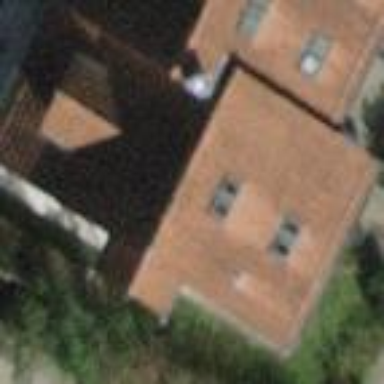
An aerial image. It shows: Building with pitched roof.